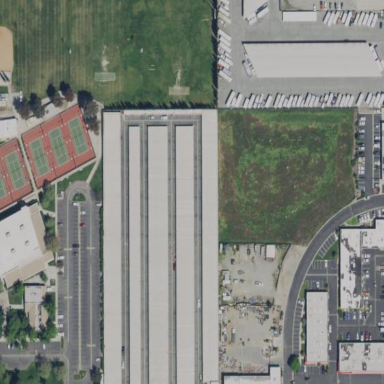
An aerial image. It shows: Commercial area with storage rental shop.